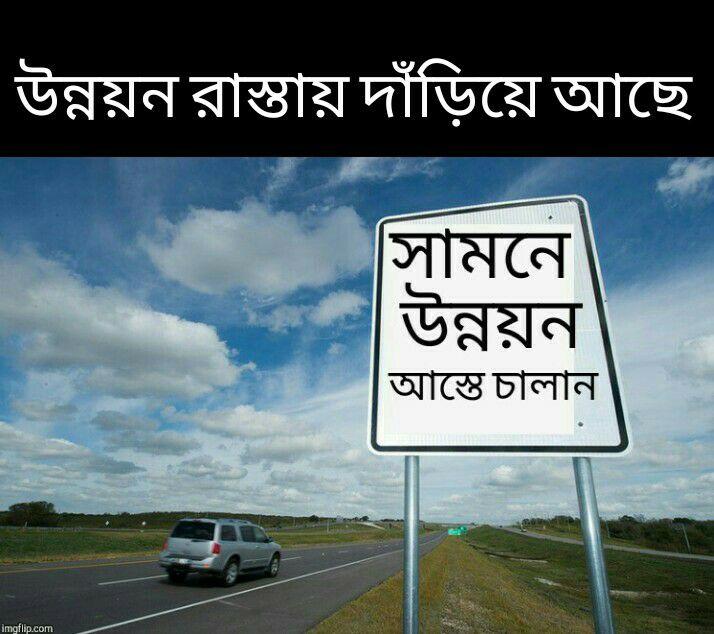
Text: উন্নয়ন রাস্তায় দাড়িয়ে আছে। সামনে উন্নয়ন আস্তে চালান
Label: Hate
Hate category: Political
Targeted group: Organization